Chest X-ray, PA view. Patient: 55 years old, sex M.
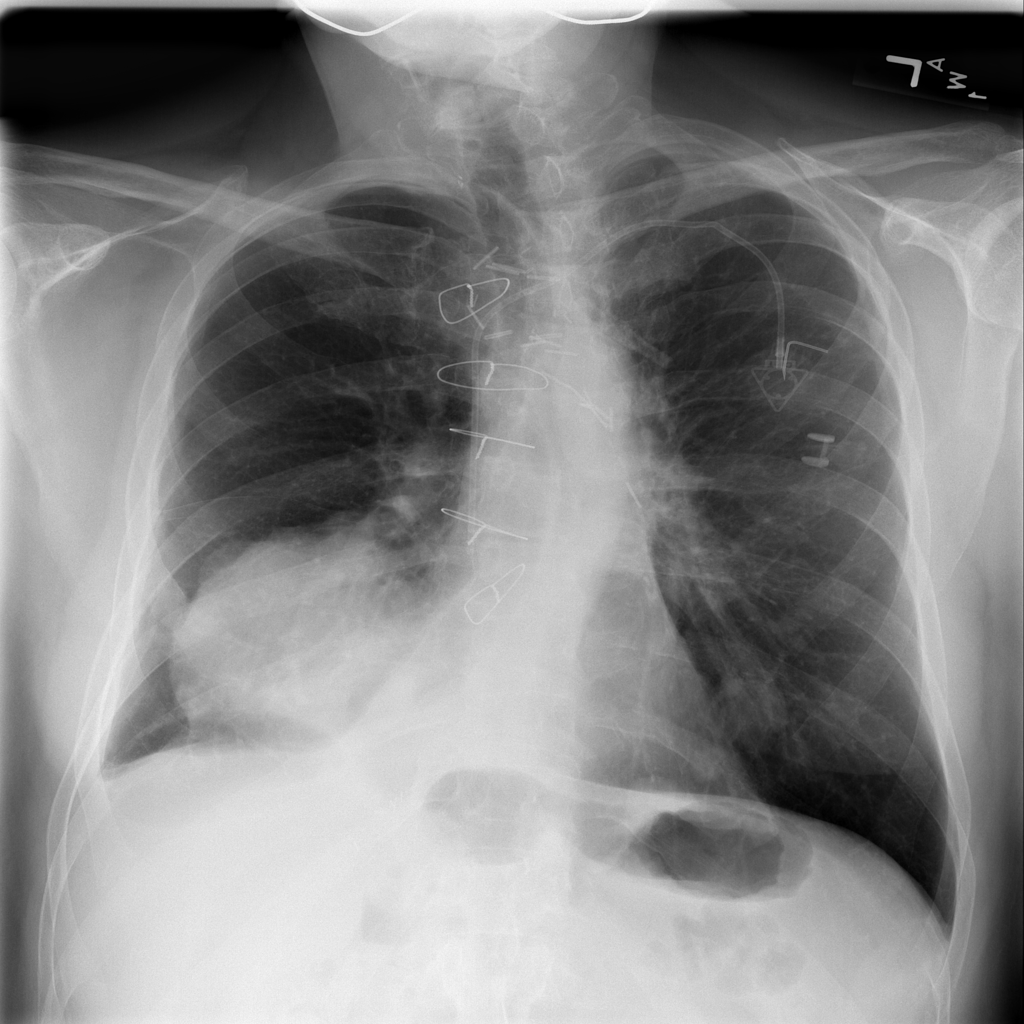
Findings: Effusion, Mass, Nodule